Question: When I cite something in my Latex-File the rendered citation alsways has a comma behind the last one (see the Picture)...
How can I make this comma disappear?

The citations in the BibTex-File all look like this:
'''
@inproceedings{chun10,
title={Vizcept: Supporting synchronous collaboration for constructing visualizations in intelligence analysis},
author={Chung, H. and Yang, S. and Ma{\ss}jouni, N. and Andrews, C. and Kanna, R. and North, C.},
booktitle={Visual Analytics Science and Technology (VAST), 2010 IEEE Symposium on},
pages={107--114},
year={2010},
organization={IEEE}
}
'''
I call it as usual...
'''
\cite{chun10}
'''
And in my main document the important lines look like this:
'''
ibliographystyle{alpha}
ibliography{./Bib/frie13}
'''
I included the germbib-package...
I don't have any idea for a solution.
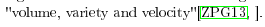
Answer: I can't reproduce what you see with below MWE:
test.tex:
'''
\documentclass[a4paper]{article}
\usepackage{ngerman}
\usepackage{bibgerm}
\begin{document}
\section{First}
This sentence cites \cite{chun10}.
\bibliographystyle{alpha}
\bibliography{references}
\end{document}
'''
references.bib:
'''
@inproceedings{chun10,
title={Vizcept: Supporting synchronous collaboration for constructing visualizations in intelligence analysis},
author={Chung, H. and Yang, S. and Ma{\ss}jouni, N. and Andrews, C. and Kanna, R. and North, C.},
booktitle={Visual Analytics Science and Technology (VAST), 2010 IEEE Symposium on},
pages={107--114},
year={2010},
organization={IEEE}
}
'''
The output is the following: